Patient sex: M
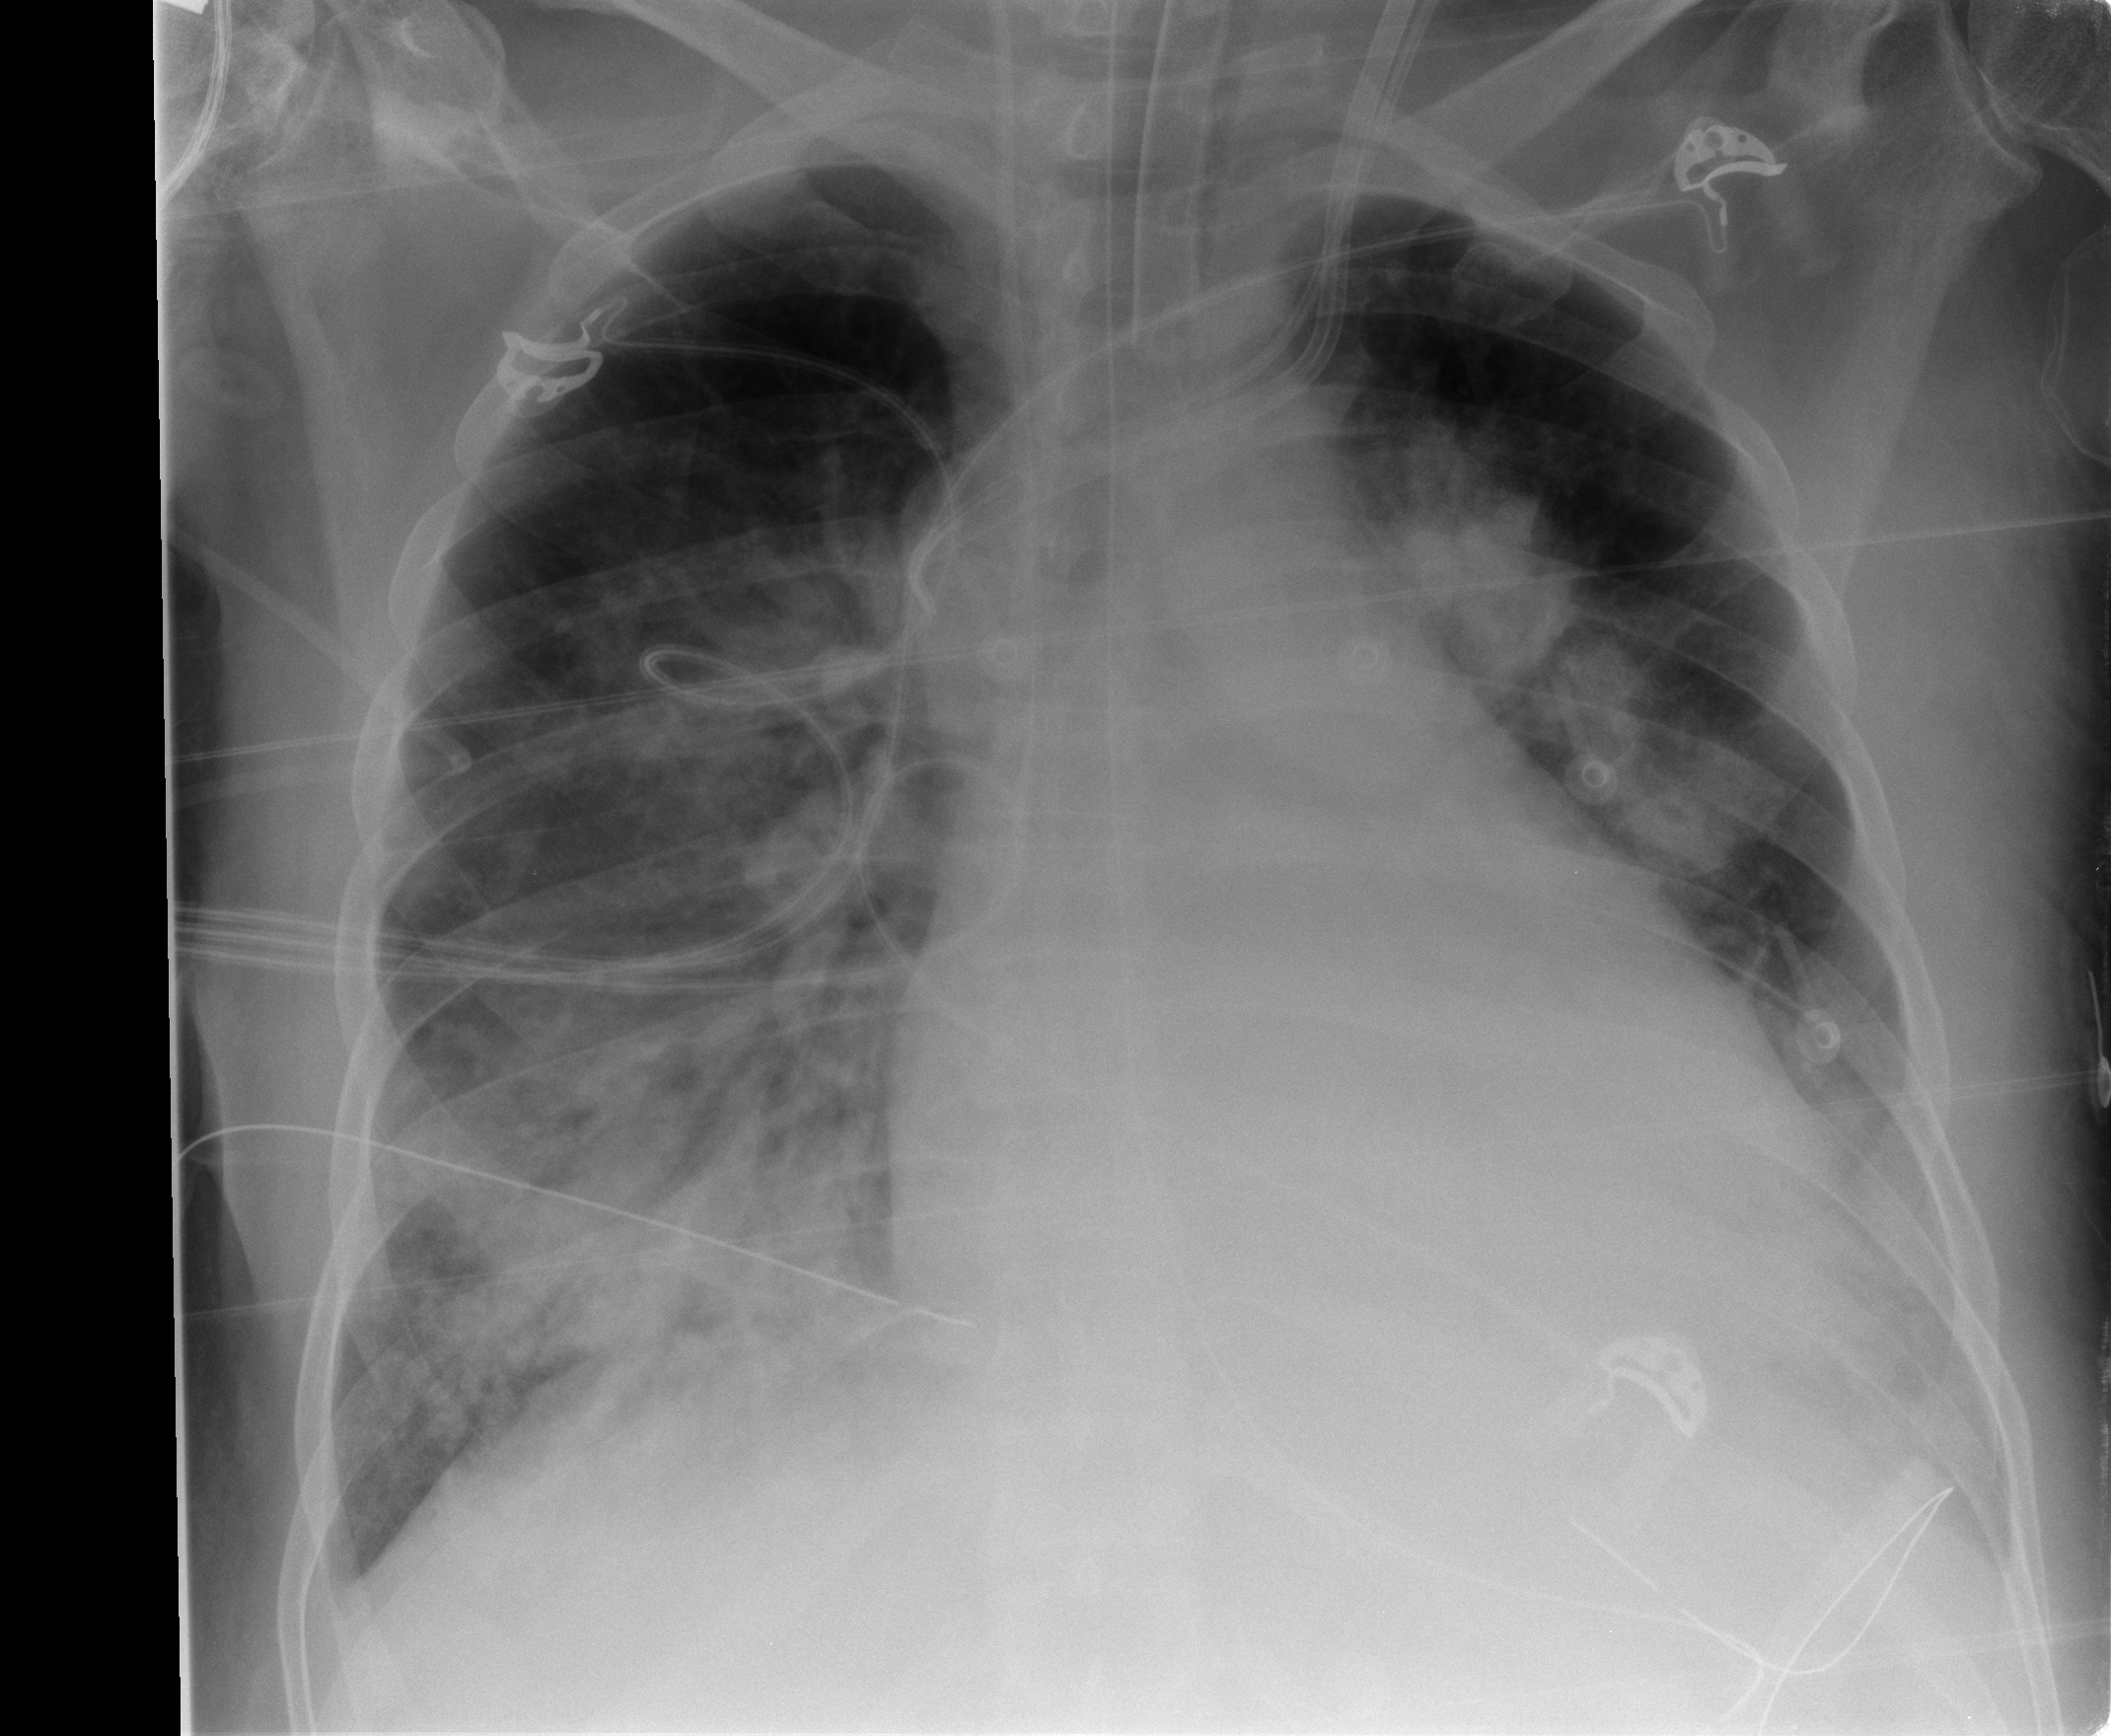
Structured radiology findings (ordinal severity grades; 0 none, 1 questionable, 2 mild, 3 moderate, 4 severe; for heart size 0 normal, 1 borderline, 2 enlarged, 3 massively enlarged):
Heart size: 2
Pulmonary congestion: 2
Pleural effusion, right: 1
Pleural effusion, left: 2
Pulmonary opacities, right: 3
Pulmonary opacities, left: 2
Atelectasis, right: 2
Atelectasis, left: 0